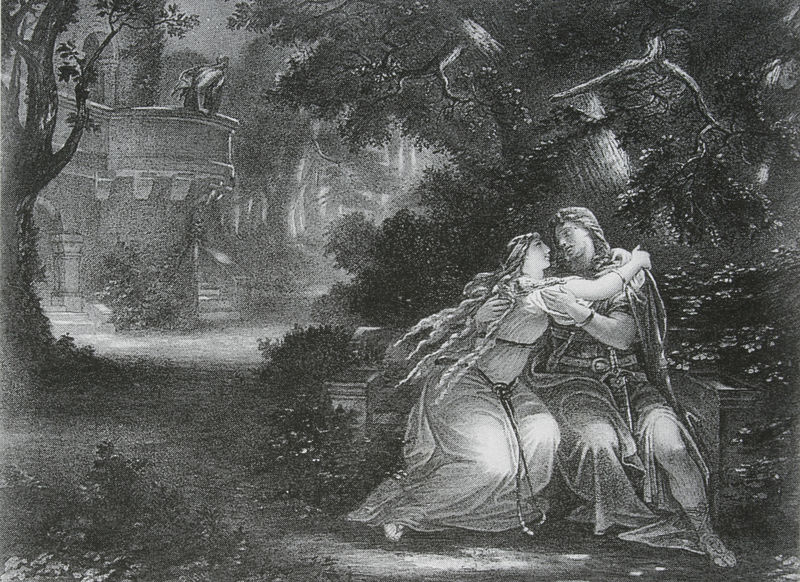
Titel: Szenenillustration zu "Tristan und Isolde" nach der Münchner Uraufführung vom 10. Juni 1865.
2. Aufzug, 2. Szene, Garten vor dem Gemach Isoldes, Liebesnacht
Künstler: Michael Echter
Schlagwörter: baum, blätter, dunkel, held, himmel, laub, mann, schatten, umhang, weiß, bäume, landschaft, menschen, sitzen, abend, fenster, frau, grau, hintergrund, kleid, kleider, licht, nacht, pfeiler, schwarz, zeichnung, gebäude, gürtel, haus, park, schleier, schloss, weg, arme, augen, gesicht, messer, sockel, steine, baumstamm, dämmerung, gräser, natur, wind, gebüsch, pfad, dunkelheit, gewand, haare, gewänder, paar, oper, locken, voyeur, wald, turm, garten, statue, balkon, kuss, küssen, liebe, umarmung, fassade, grafik, hecke, nebel, bank, füsse, figuren, romantik, ausschau, beobachter, treppe, draussen, stufen, sandalen, tor, mond, suchen, fuss, burg, abschied, festung, lichtung, druck, mondschein, schwarz-weiß, radierung, stich, illustration, schwert, soldat, waffe, litho, treffen, rüstung, gravur, zuneigung, liebespaar, sandale, anwesen, verliebt, romantisch, mystisch, sage, liebende, mittelalter, märchen, romeo und julia, gedicht, krieger, eros, venus, nibelungen, heimlich, eiche, verborgen, versteck, laube, steinbank, fau, verwunschen, verliebte, thusnelda, umramung, geheim, romanze, helle flecken, wallendes haar, beobachtet, romenisierend, amrreif, baum knorrig, romenik, romenisch, saage, keoder, tristan und isolde, mann frau zeichnung